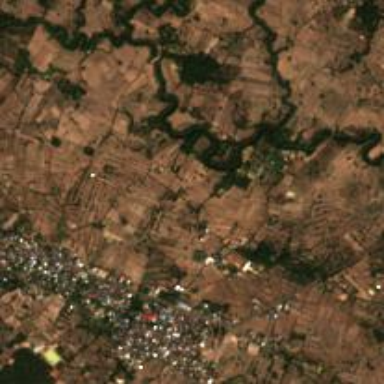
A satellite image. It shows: Farmland with rice crops producing rice.